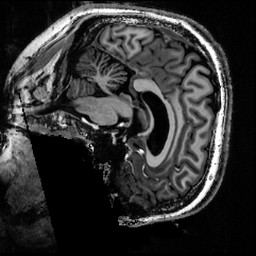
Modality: T1w
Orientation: sagittal
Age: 30
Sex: male